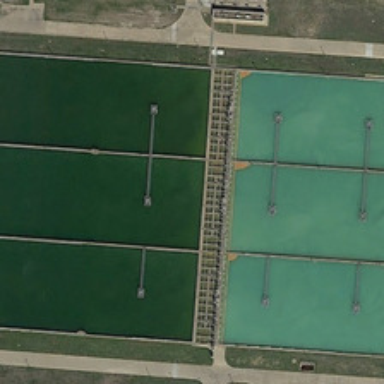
Six rectangular ponds are near roads and green meadows .